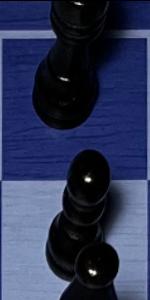
Label: Pawn_Black